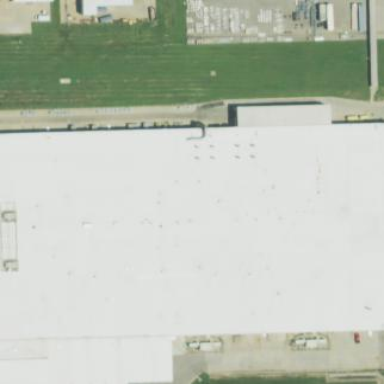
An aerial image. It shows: Manufacturing building.